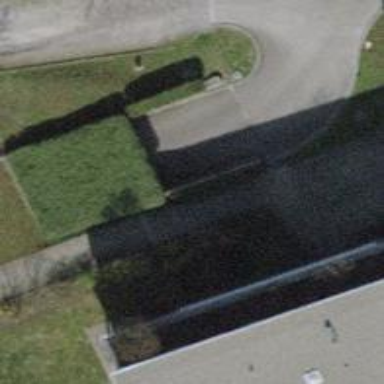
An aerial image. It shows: Parking area.